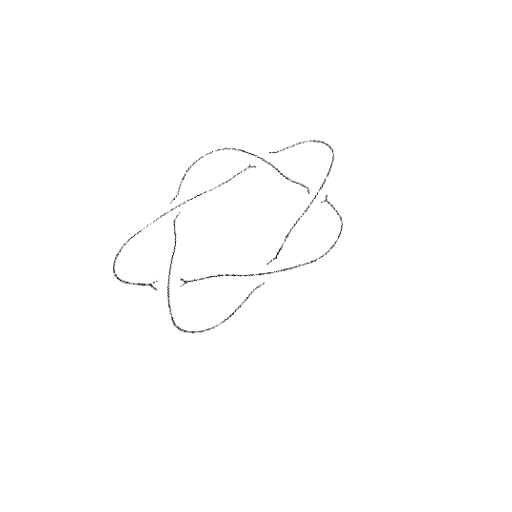
Crossing number: 5